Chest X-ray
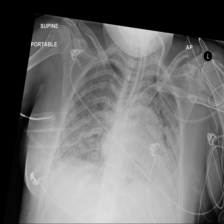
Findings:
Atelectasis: negative
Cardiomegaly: negative
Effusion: negative
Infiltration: positive
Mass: negative
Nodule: negative
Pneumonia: negative
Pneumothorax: negative
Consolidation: negative
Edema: positive
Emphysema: negative
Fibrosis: negative
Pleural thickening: negative
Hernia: negative